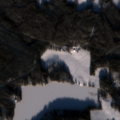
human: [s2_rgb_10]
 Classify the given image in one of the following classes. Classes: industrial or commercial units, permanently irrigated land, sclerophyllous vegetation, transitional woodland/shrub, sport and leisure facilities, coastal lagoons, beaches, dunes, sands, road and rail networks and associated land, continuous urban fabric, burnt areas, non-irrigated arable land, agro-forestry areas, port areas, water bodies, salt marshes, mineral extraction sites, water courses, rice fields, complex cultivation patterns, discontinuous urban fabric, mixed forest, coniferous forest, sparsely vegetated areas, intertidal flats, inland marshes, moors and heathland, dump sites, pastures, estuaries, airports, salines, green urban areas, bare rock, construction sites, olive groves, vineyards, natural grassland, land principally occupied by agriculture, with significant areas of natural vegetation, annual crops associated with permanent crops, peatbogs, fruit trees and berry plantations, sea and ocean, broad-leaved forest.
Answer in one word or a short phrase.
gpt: land principally occupied by agriculture, with significant areas of natural vegetation, coniferous forest, mixed forest, water bodies